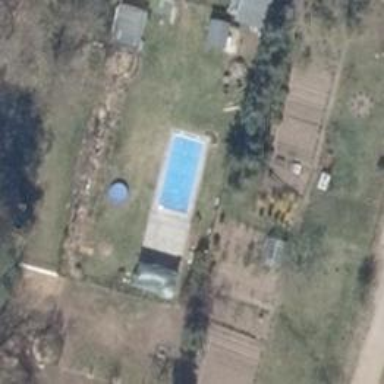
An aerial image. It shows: Swimming pool located in leisure land.